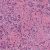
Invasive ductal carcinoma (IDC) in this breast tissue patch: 1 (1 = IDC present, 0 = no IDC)